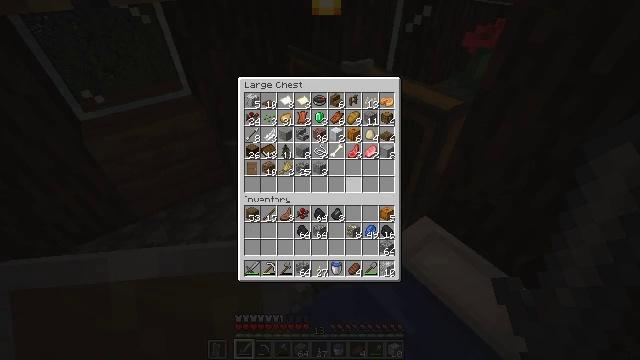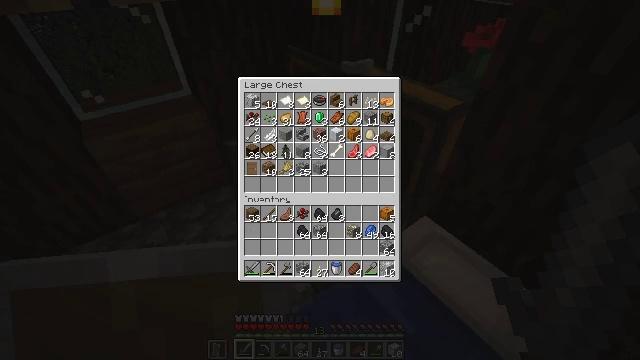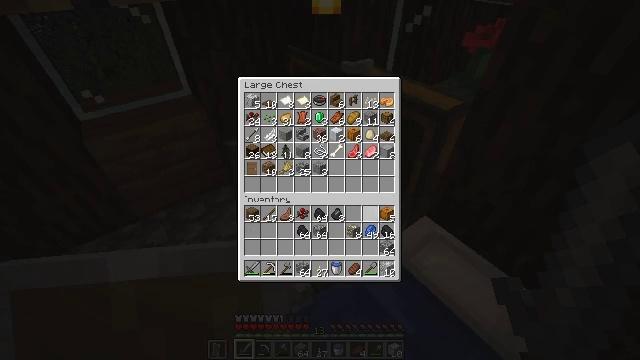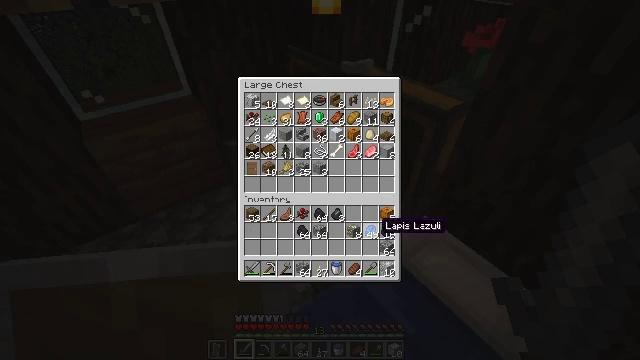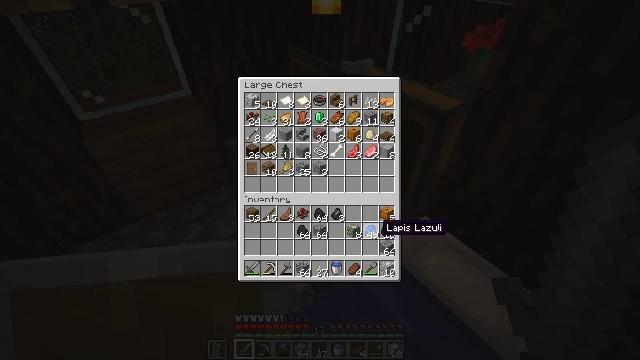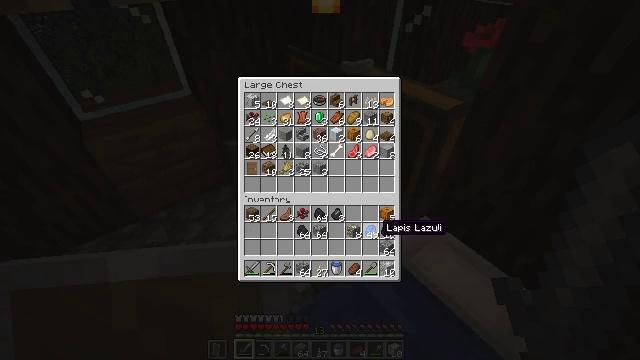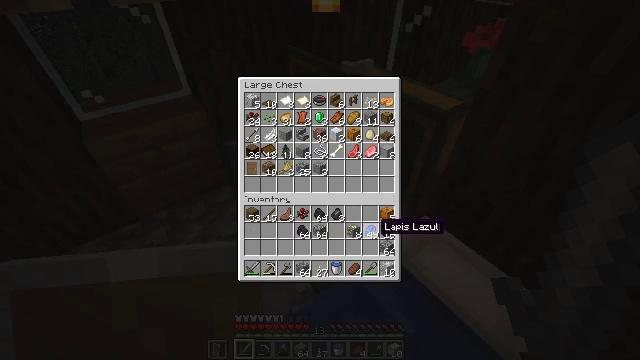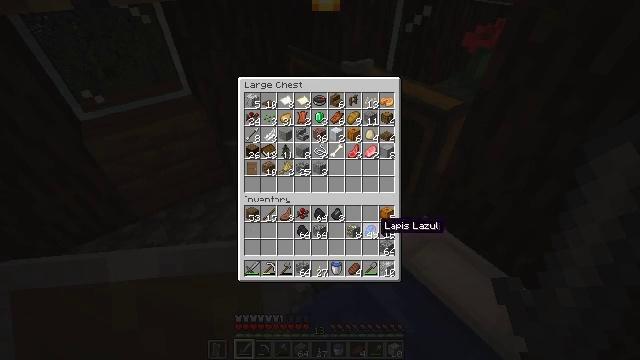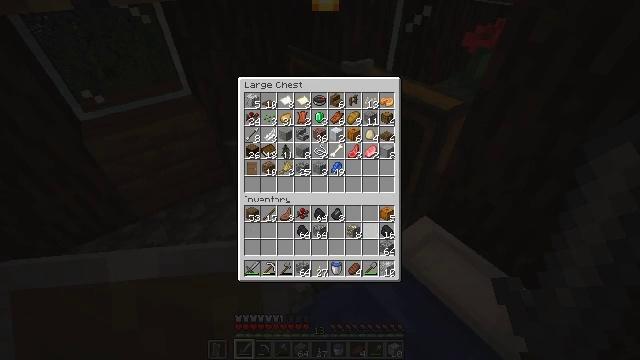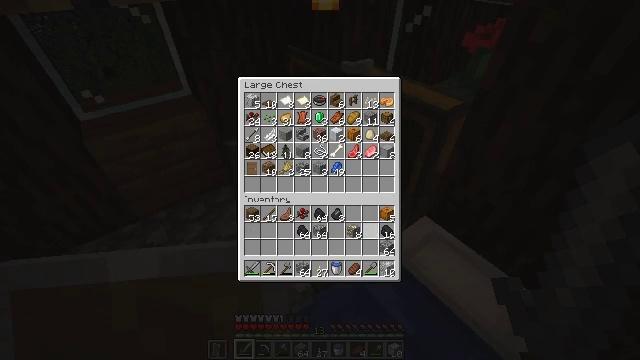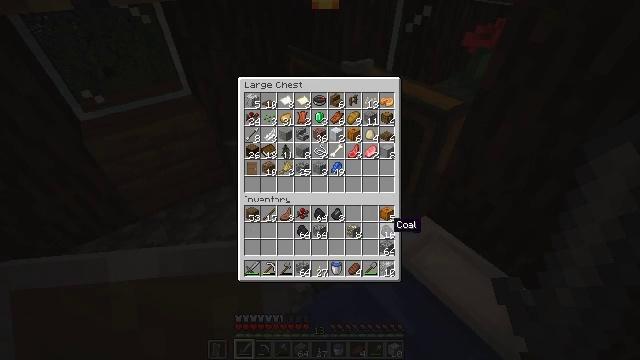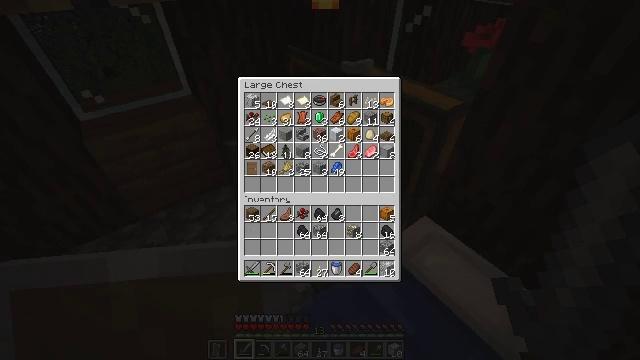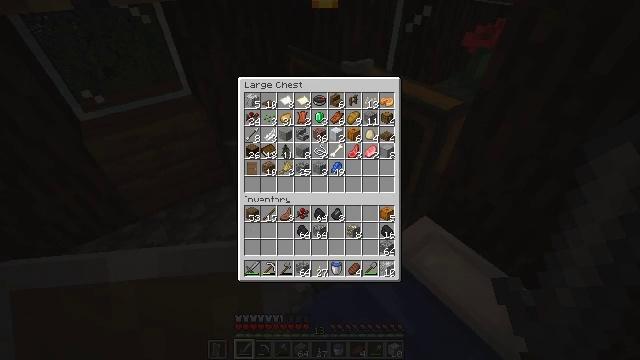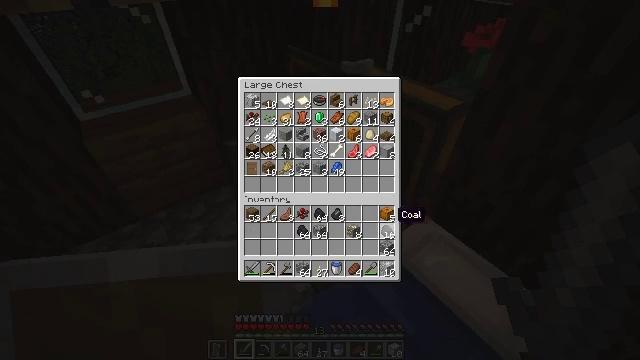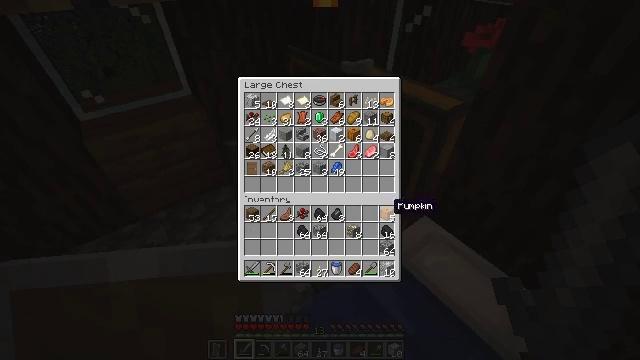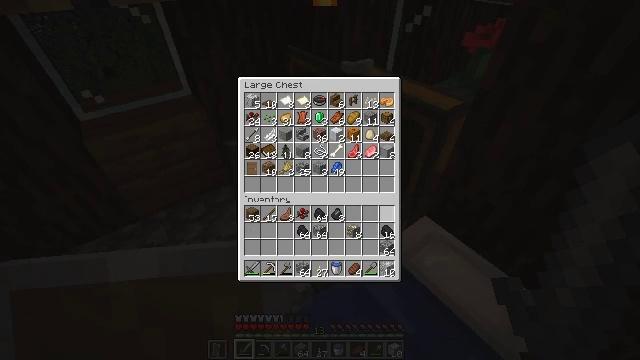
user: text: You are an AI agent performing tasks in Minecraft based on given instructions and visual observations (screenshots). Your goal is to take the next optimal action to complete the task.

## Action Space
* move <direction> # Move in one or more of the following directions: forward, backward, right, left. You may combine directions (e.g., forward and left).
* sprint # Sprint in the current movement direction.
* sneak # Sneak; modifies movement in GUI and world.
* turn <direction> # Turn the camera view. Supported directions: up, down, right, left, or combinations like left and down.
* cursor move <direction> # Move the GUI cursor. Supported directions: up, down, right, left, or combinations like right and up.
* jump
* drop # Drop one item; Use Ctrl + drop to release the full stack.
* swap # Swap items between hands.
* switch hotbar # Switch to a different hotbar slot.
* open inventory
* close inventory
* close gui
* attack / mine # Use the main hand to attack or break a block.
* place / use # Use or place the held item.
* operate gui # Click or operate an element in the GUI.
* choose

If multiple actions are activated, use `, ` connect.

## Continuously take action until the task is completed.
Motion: motion action
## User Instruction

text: Craft a cobblestone wall.
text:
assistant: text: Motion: cursor move right and down
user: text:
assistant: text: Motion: cursor move down
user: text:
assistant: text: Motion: cursor move down
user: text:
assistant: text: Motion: no_op
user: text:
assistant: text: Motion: no_op
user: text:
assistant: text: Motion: sneak
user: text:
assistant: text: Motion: sneak
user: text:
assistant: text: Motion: sneak, operate gui
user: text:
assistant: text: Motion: sneak, operate gui
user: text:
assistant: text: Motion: sneak, cursor move right
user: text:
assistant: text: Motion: sneak, cursor move right
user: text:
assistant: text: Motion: sneak
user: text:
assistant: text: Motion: sneak, cursor move up
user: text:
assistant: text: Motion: sneak, cursor move up
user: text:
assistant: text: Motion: sneak, operate gui
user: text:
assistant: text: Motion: sneak, operate gui
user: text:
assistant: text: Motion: sneak
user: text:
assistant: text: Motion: sneak
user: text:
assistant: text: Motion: sneak
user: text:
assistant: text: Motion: sneak
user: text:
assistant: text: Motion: sneak
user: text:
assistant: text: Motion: sneak
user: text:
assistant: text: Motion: sneak
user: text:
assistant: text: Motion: sneak
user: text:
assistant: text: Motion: sneak, cursor move left
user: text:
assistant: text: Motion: sneak, cursor move left
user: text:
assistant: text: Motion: sneak, cursor move left
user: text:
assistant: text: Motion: sneak, cursor move left
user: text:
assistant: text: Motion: sneak
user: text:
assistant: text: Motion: sneak